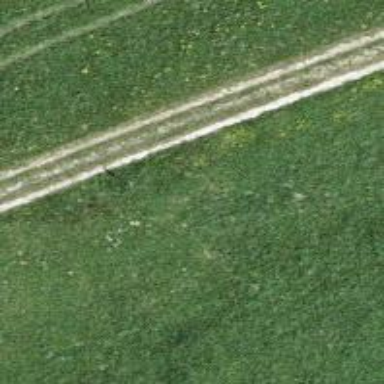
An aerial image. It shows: Gravel track with Grade 3 quality.